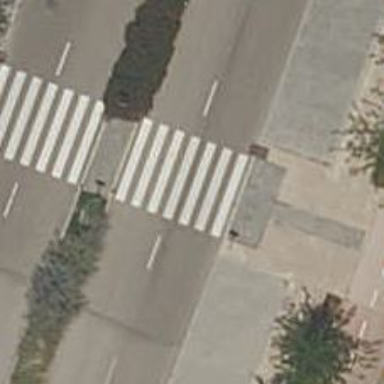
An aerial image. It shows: Uncontrolled road crossing.